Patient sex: M
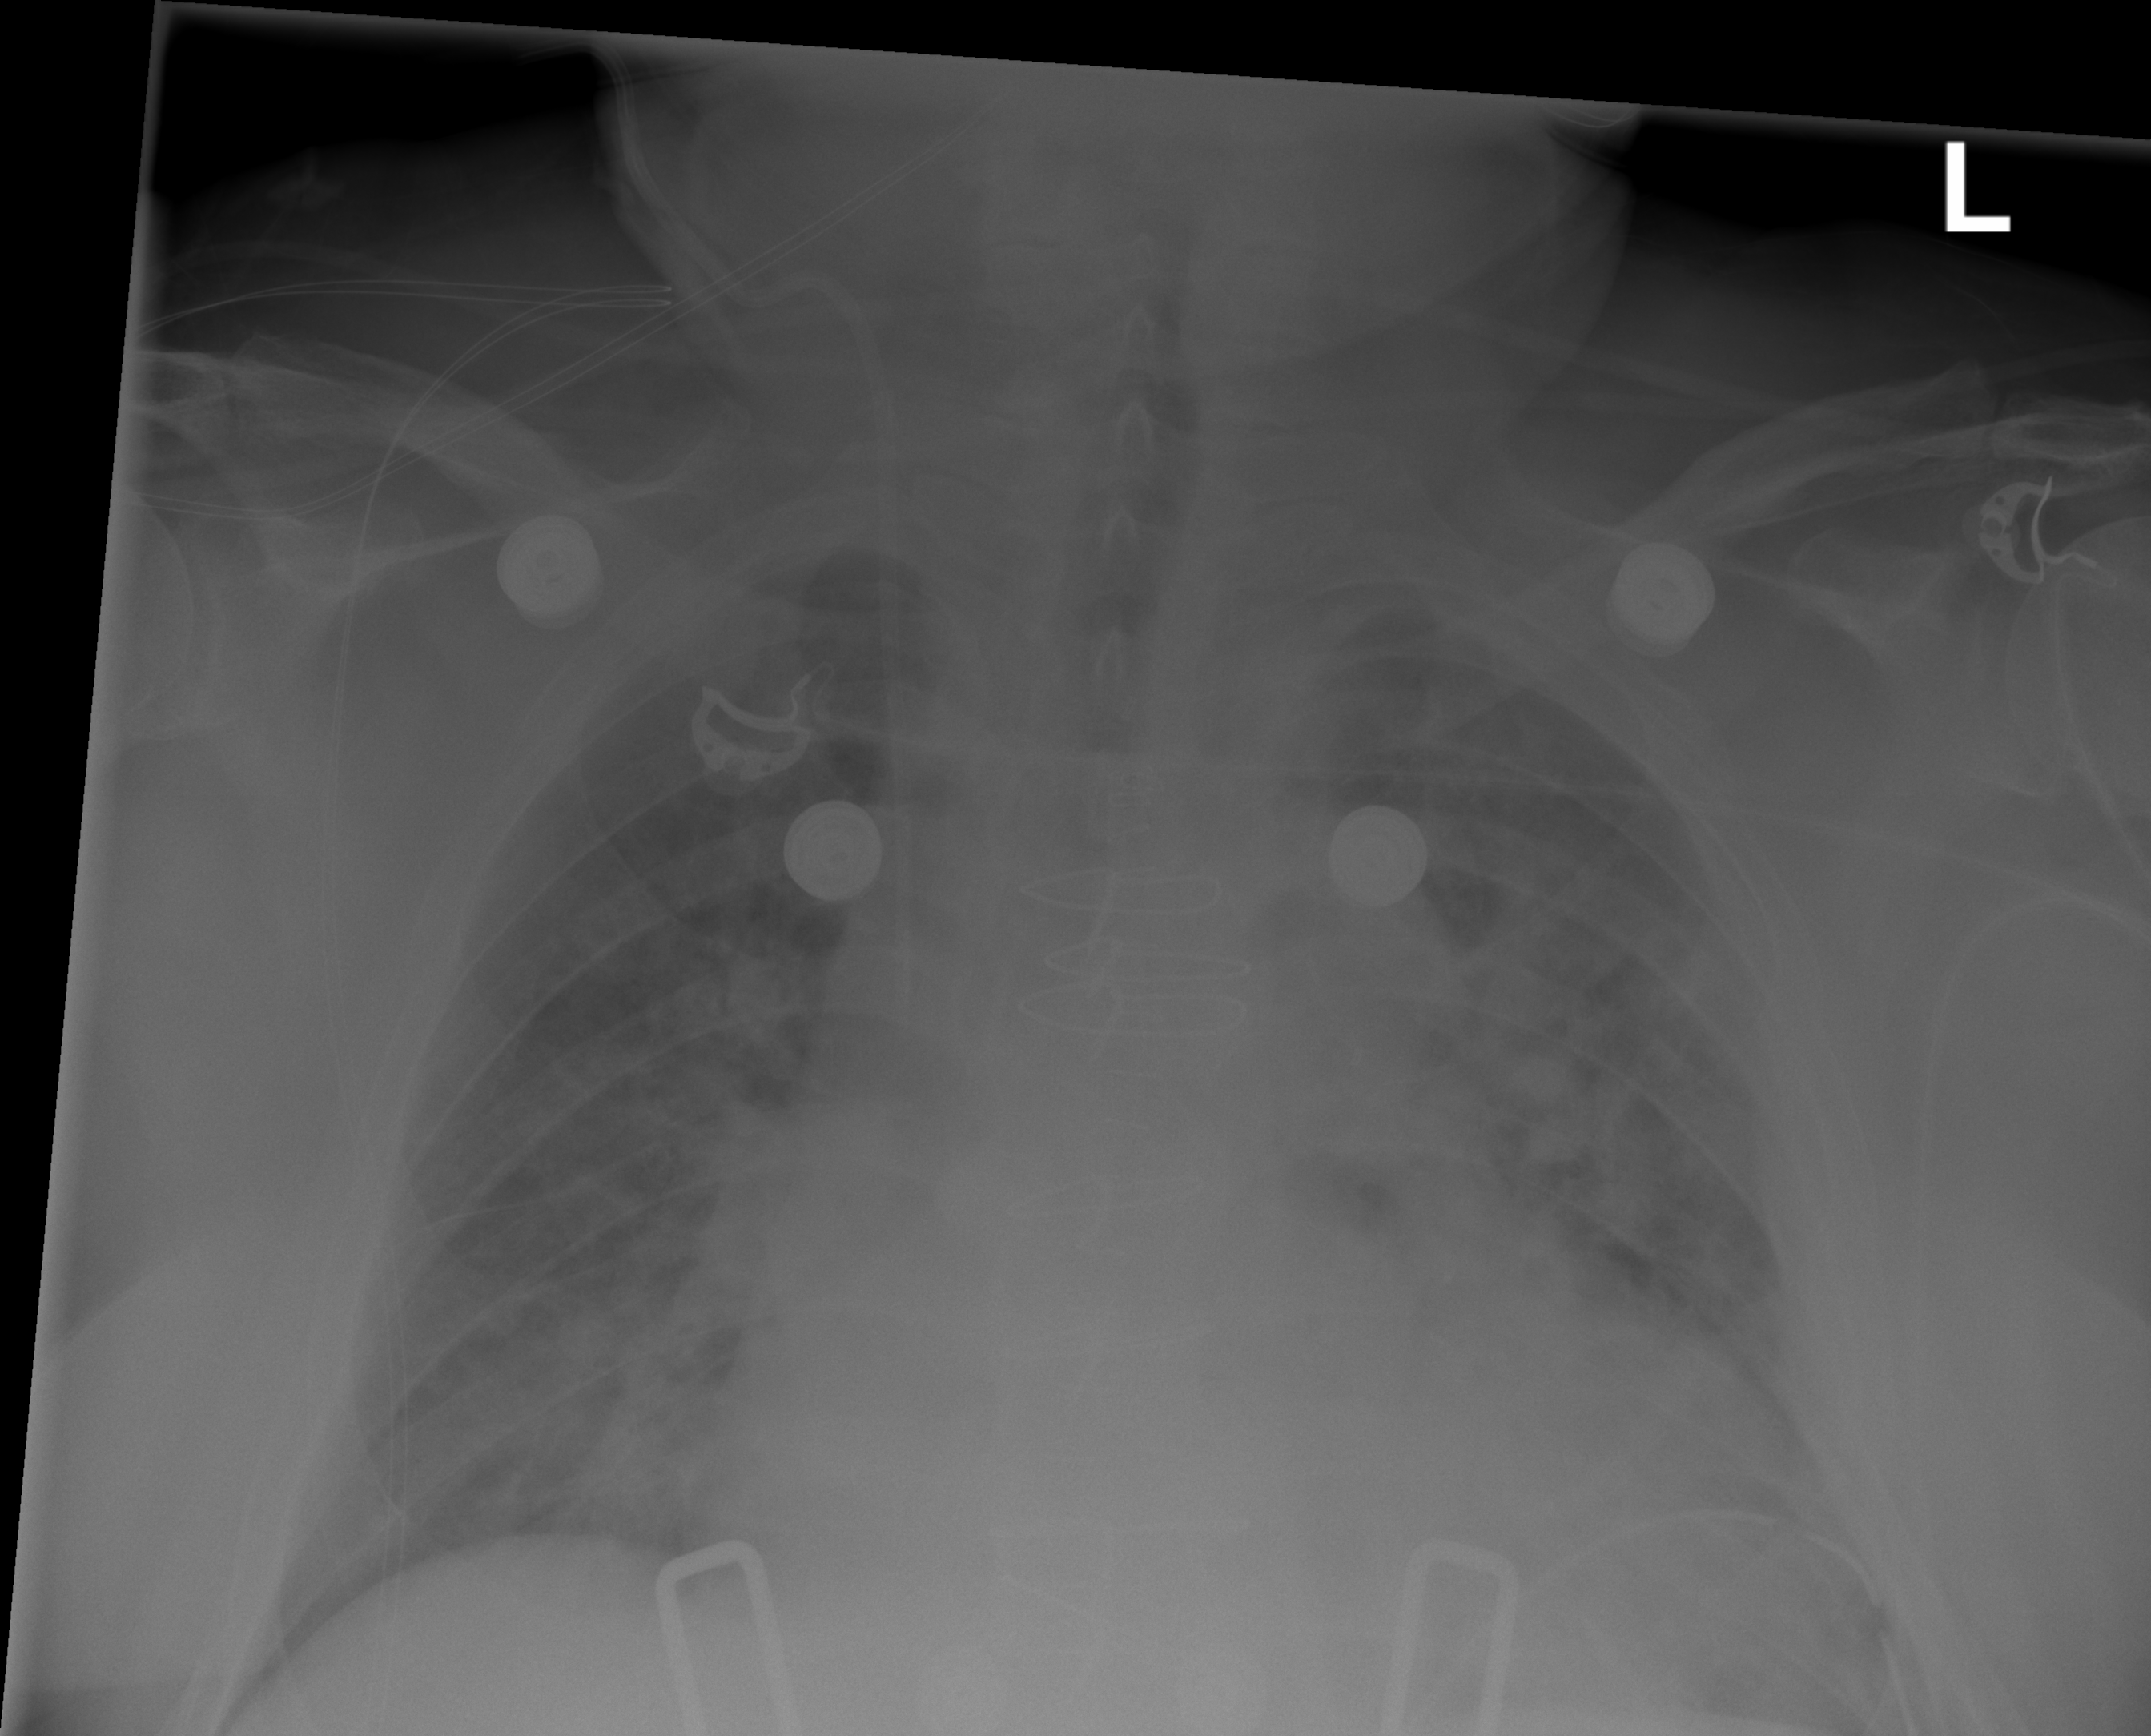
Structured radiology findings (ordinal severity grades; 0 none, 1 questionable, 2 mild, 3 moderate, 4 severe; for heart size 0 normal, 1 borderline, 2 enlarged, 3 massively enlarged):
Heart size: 2
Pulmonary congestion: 2
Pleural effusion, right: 0
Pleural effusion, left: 2
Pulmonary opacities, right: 3
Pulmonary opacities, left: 3
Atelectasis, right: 0
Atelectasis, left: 2